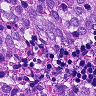
Metastatic tissue present: yes